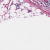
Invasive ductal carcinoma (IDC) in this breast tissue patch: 1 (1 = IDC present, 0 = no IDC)